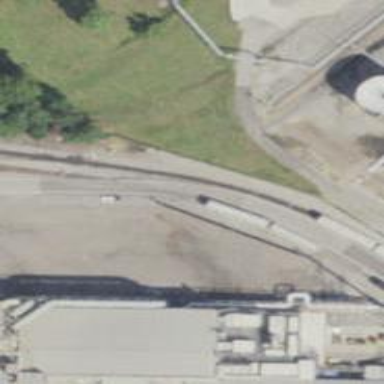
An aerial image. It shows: Railway spur service.